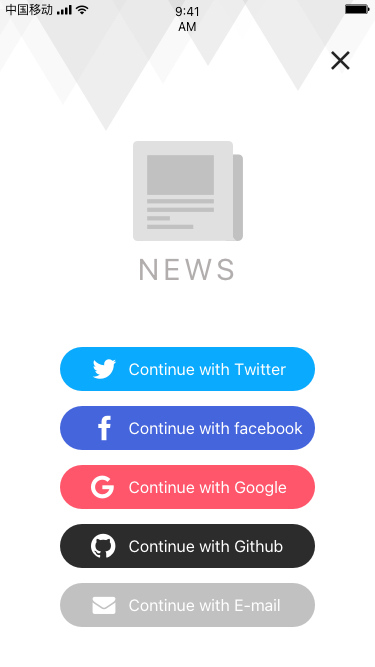
Text in this UI design:
NEWS
Continue with Twitter
Continue with facebook
Continue with Google
Continue with Github
Continue with E-mail